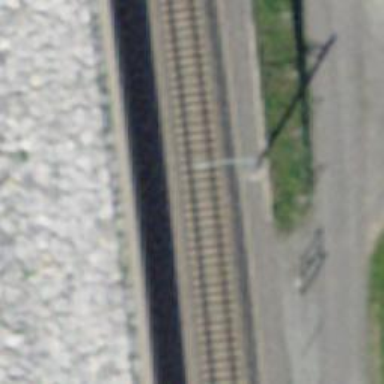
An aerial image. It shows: Railway milestone.